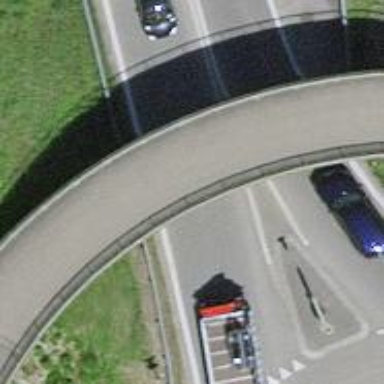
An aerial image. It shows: Cycleway bridge with asphalt surface.